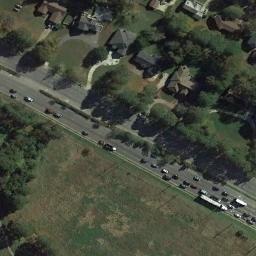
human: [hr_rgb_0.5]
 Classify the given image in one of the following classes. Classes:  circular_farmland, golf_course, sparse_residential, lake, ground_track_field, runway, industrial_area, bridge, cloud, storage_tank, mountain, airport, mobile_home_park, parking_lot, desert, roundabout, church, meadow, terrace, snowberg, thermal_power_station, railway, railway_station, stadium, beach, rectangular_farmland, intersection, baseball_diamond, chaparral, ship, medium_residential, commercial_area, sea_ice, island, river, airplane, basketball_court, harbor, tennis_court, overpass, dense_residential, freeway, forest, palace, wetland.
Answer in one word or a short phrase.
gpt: freeway